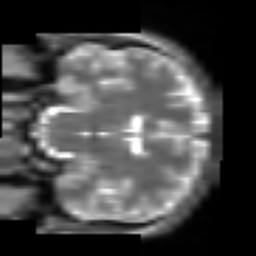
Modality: T2w
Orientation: coronal